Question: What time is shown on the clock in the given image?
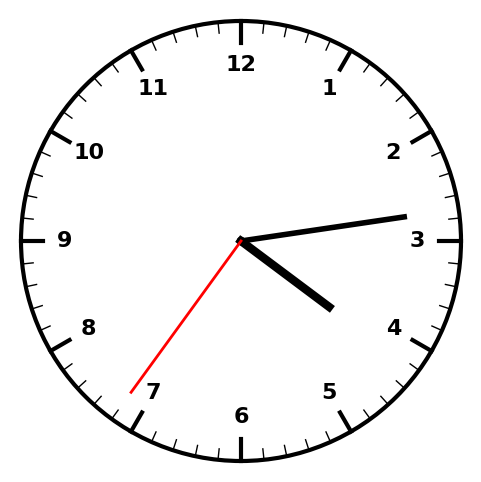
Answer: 04:13:36